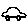
Label: car